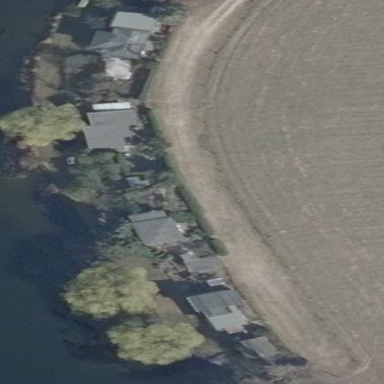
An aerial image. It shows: Allotments area.